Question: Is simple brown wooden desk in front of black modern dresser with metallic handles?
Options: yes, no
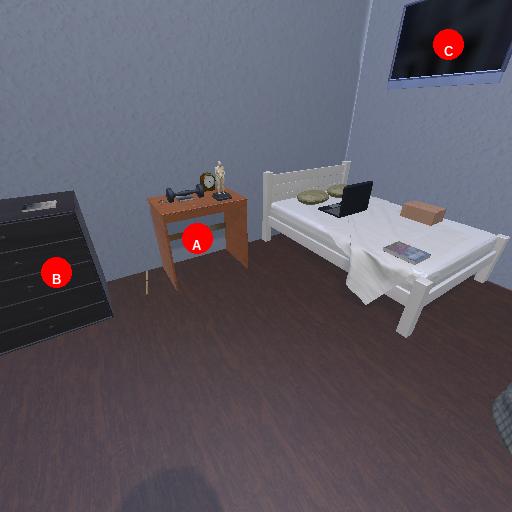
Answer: yes